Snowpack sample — Buffalo Mountain, Silverthorne, Colorado, USA (1/25/25, 10:11 AM MST)
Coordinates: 39.6222, -106.1139
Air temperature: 22 °F
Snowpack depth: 110 cm
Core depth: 30 cm
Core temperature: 42.8 °F
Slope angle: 12°, slope face: 102°
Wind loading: high
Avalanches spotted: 0
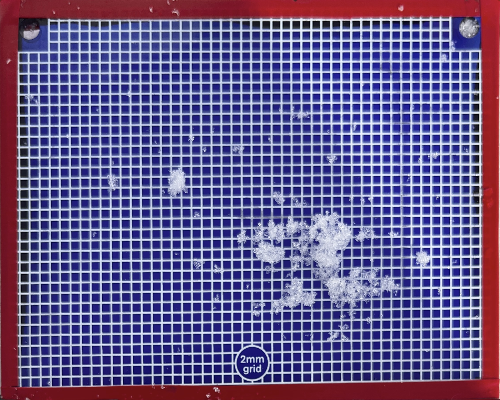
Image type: profile
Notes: No avalanches nearby, collected on the outskirts of a fire break 15 meters from the treeline, on way to Buffalo and Red Mountain